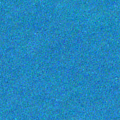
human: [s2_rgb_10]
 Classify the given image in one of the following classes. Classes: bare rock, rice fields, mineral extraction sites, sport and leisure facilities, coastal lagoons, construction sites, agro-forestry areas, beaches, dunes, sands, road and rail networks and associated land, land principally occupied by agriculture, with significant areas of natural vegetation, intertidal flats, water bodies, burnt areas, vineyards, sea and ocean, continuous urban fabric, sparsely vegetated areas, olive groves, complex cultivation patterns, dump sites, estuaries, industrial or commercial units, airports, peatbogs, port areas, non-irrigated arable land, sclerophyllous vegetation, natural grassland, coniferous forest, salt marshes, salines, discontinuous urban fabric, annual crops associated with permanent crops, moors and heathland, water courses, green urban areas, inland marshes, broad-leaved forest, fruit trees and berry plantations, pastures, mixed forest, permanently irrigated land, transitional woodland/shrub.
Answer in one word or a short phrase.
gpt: sea and ocean